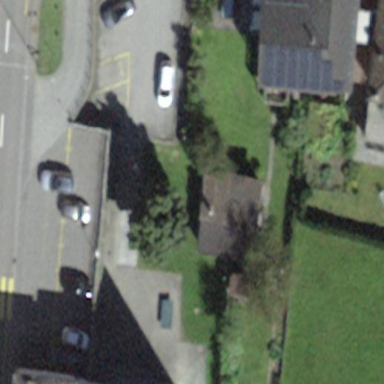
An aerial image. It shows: Parking area with surface.